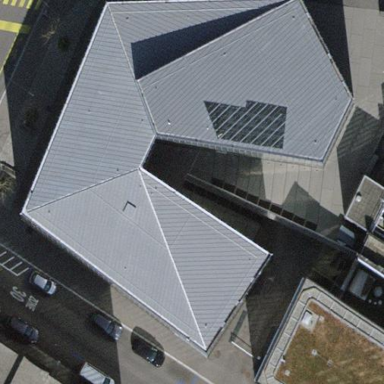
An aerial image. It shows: Office building.